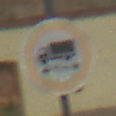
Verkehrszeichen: TatsaechlicheLaenge
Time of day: Midday
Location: Outdoor (Suburban)
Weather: PartlyCloudy
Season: NotSpecified
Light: Natural